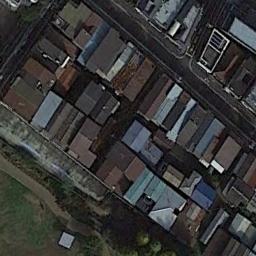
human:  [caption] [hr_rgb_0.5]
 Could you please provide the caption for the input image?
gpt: The dense residential is next to the road and grass .

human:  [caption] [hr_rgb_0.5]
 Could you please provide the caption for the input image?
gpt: There are trees near the house .

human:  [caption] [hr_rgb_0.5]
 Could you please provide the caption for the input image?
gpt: A dense residential area with lots of houses next to each other is surrounded by some roads .

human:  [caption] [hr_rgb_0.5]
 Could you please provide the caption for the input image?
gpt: There are many roads and neatly arranged houses and trees and large lawns in densely populated areas .

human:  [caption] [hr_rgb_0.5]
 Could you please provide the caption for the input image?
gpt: There are many brown buildings and some blue buildings on dense residential area .